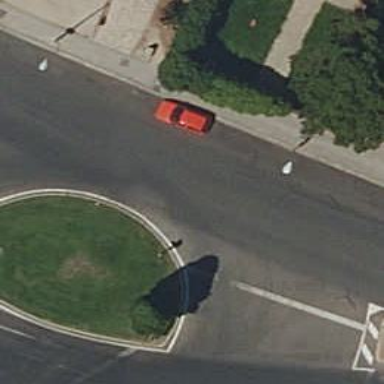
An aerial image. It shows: Road with traffic signals.